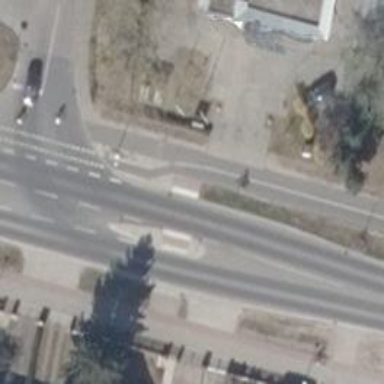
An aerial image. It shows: Unmarked footway crossing with central island.